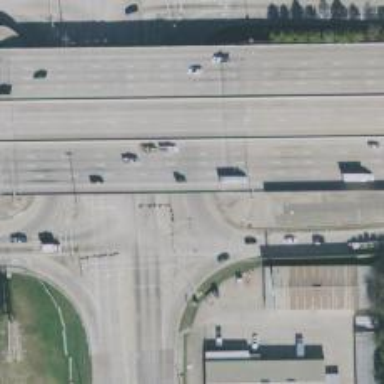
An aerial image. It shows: Secondary link road with asphalt surface.